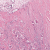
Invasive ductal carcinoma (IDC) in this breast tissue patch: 1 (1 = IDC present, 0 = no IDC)